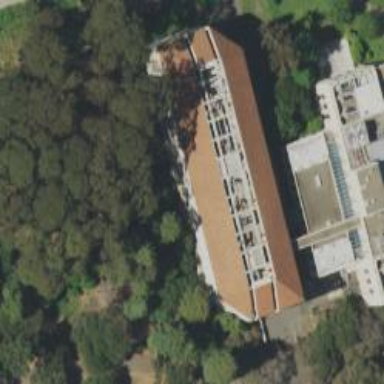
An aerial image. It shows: University building.